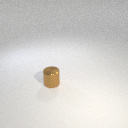
small brown metal cylinder